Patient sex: M
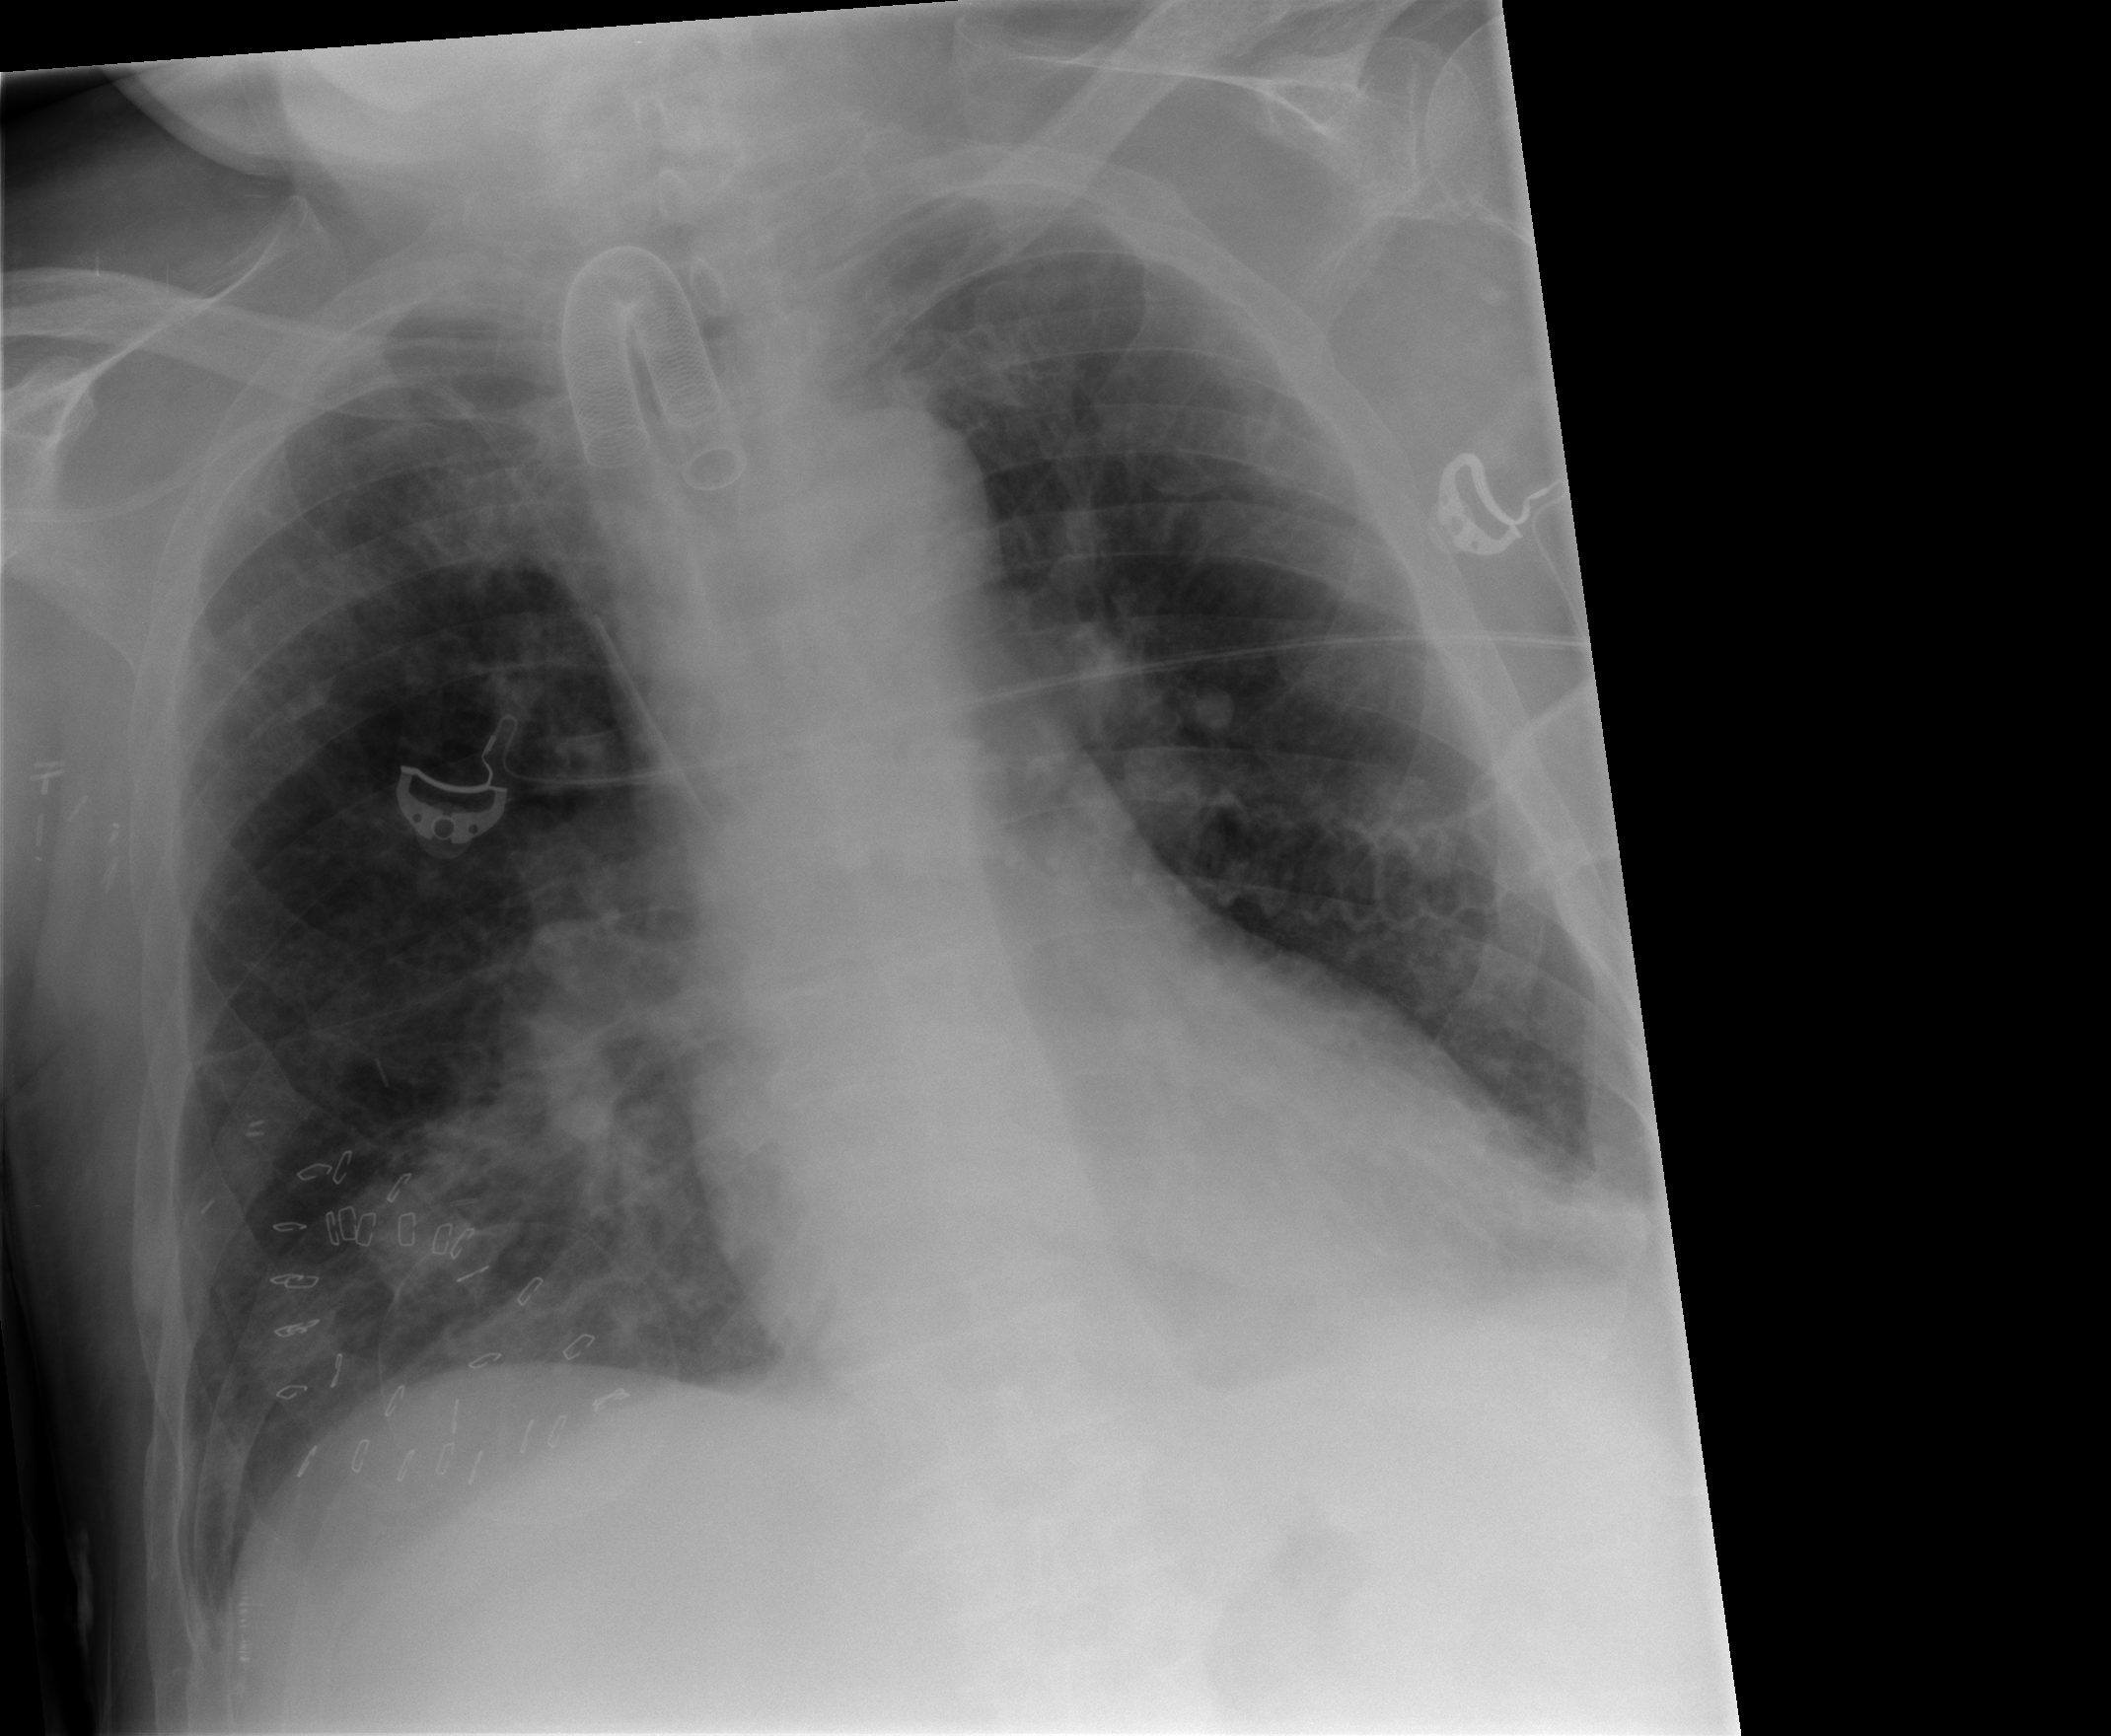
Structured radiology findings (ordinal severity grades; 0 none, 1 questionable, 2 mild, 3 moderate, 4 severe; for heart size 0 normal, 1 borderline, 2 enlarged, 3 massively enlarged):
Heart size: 2
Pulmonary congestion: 2
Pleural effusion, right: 0
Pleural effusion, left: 1
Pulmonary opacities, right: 2
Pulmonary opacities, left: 1
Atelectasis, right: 2
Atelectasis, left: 2